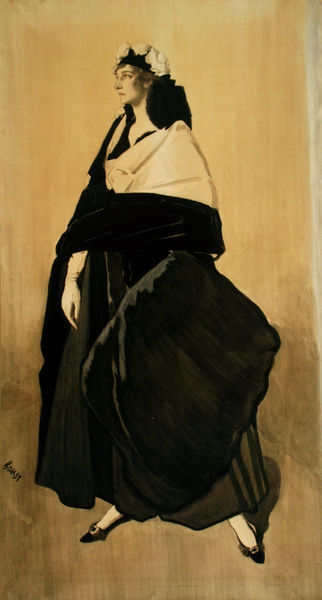
Titel: Madame Ida Rubinstein
Künstler: Léon Bakst
Standort: New York
Institution: The Metropolitan Museum of Art
Schlagwörter: gemälde, hand, kopf, umhang, weiß, gelb, blume, blumen, braun, elegant, frau, grau, haar, handschuh, hut, kleid, nase, ohr, profil, schwarz, zeichnung, blick, blüten, dame, tuch, beige, haube, rock, jung, mütze, arm, augen, blass, falten, kragen, tod, bildnis, hals, portrait, porträt, signatur, öl, ferne, gewand, gold, haare, kutte, mantel, reich, tänzerin, kontrast, schulter, seide, traurig, beine, ballerina, schuhe, füsse, robe, faltenwurf, edel, stola, schnalle, schwarz-weiss, schuh, kranz, muff, schultertuch, blumenkranz, garderobe, schnallenschuhe, goldgrund, schnallen, haaare, gwand, abendrobe, totale, mangel, kontrastreich, schwarzes kleid, flacher hintergrund, schnallenschnuhe